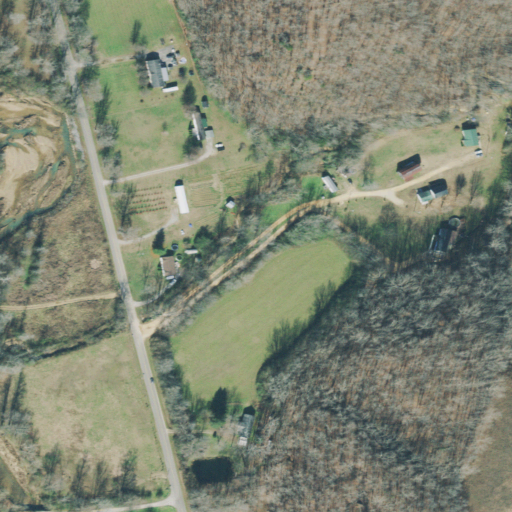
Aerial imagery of valley in Tennessee named Newberg Hollow containing pasture, deciduous forest, open development, mixed forest, low intensity development, shrub, and grassland